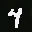
Label: 4